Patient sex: F
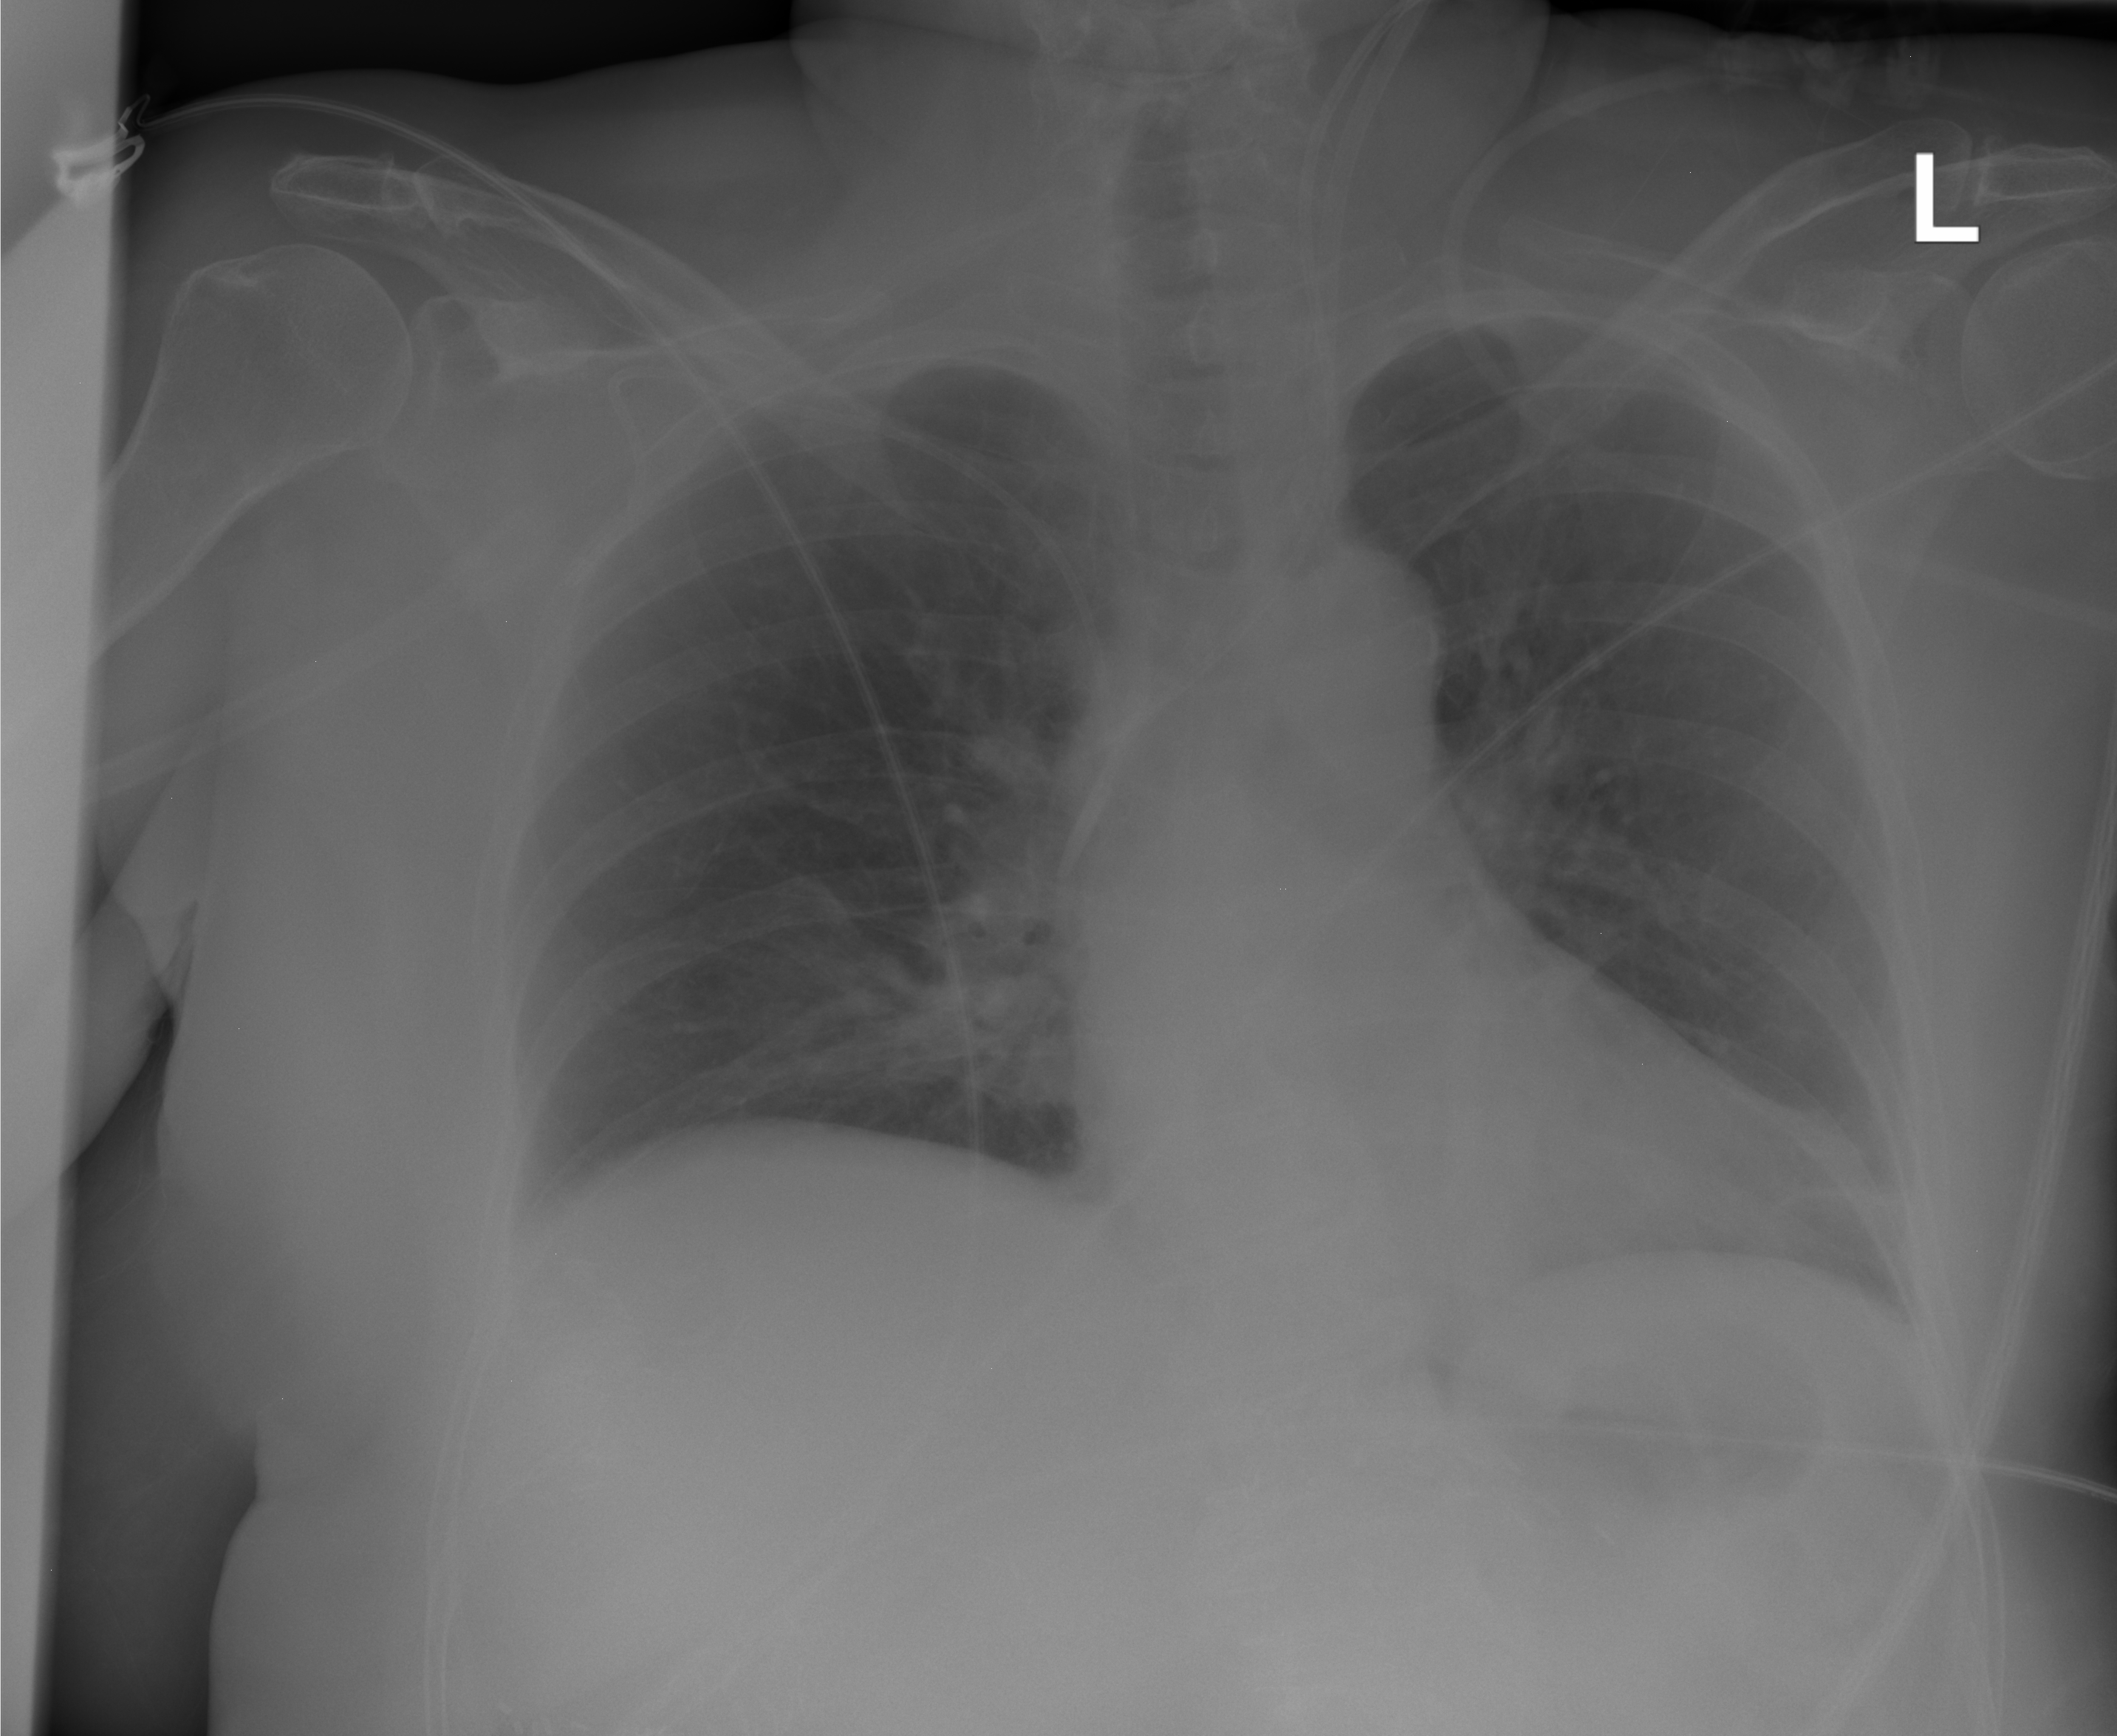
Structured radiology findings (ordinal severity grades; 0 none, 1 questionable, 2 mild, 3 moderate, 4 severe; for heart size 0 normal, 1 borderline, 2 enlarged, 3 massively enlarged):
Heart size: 1
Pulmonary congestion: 0
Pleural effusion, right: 0
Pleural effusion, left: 0
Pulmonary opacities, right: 2
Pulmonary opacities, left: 0
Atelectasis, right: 0
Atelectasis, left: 0